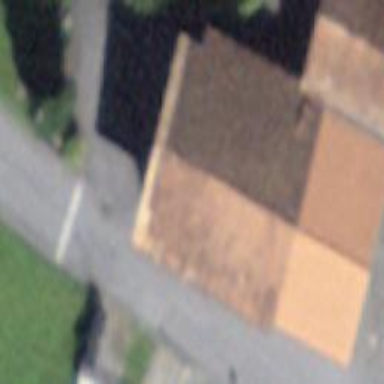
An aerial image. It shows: Rural barn.